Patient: sex F, age 69
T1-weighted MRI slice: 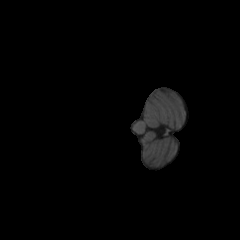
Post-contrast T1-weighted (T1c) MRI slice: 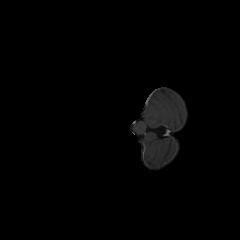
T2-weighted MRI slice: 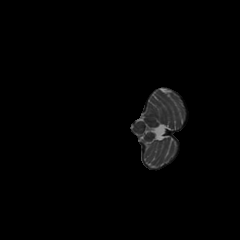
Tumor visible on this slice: no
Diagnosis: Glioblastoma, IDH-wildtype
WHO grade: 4